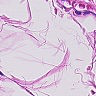
Metastatic tissue present: no